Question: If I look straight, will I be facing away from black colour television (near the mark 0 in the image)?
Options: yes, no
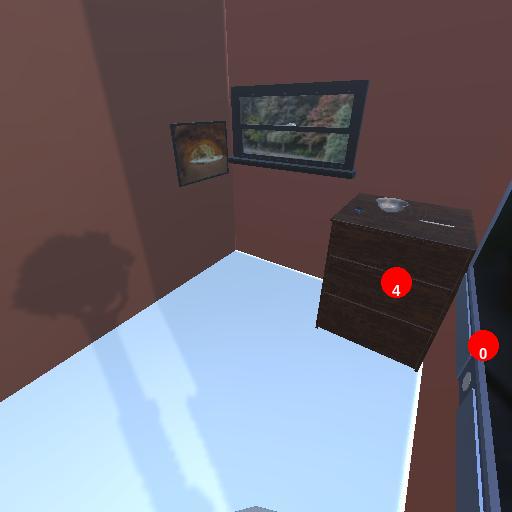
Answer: yes